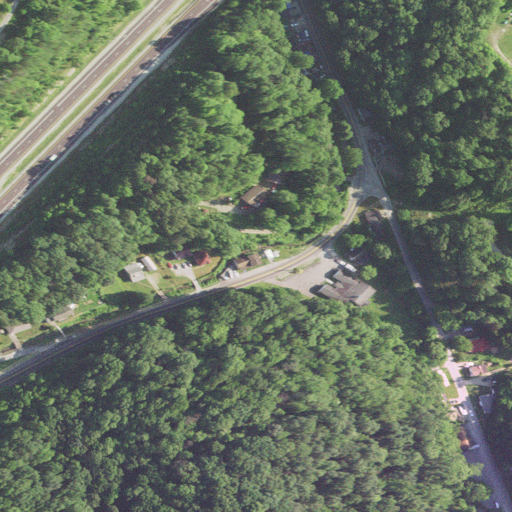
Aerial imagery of valley in West Virginia named Dryden Hollow containing deciduous forest, open development, medium intensity development, low intensity development, and high intensity development